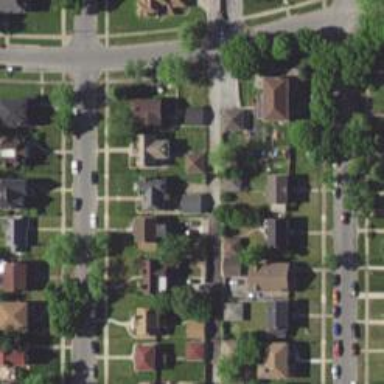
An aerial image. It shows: Neighborhood.